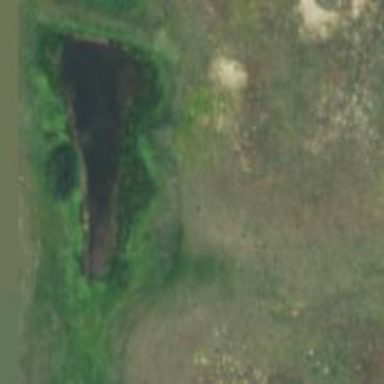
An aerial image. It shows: Reservoir.